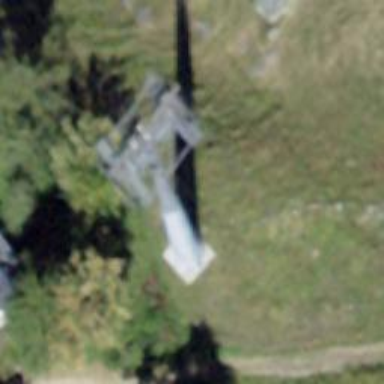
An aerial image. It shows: Pylon for aerialway.